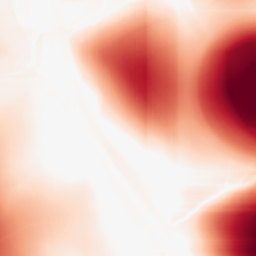
Category: morphological
Decomposition family: rolling_ball
Decomposition parameters: radius: 100
Upsampling method: sinc_hamming
Upsampling parameters: scale: 2
kernel_size: 16
Upsampling scale: 2